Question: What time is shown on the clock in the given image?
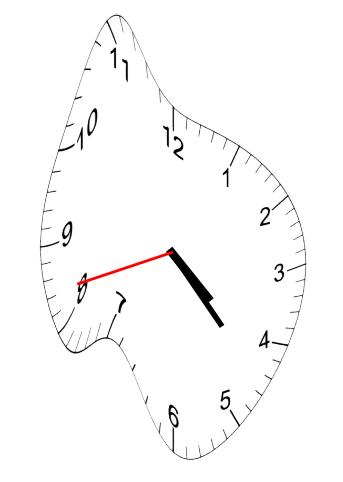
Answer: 04:22:42